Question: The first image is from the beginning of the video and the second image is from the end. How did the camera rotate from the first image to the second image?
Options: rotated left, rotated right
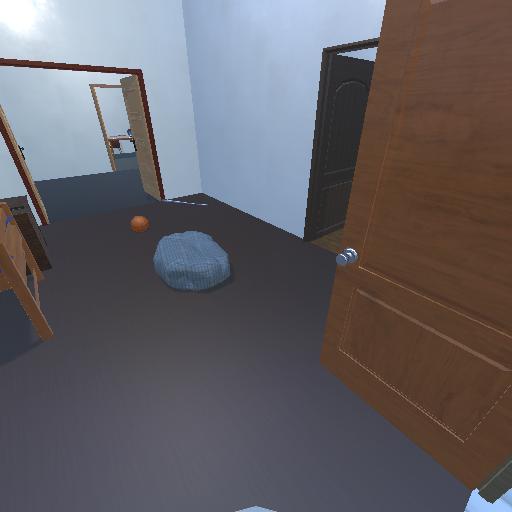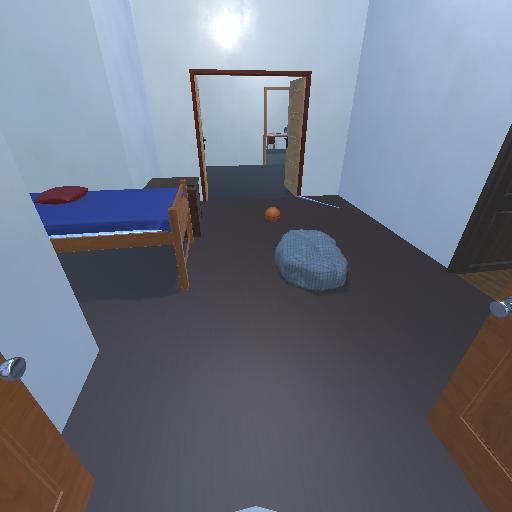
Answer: rotated left